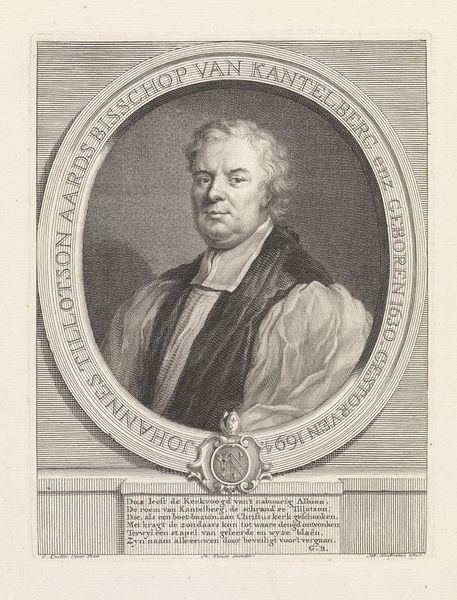
Titel: Portret van John Tillotson
Künstler: Jacob Houbraken
Standort: Amsterdam
Institution: Rijksmuseum
Schlagwörter: bishop, people, priest, white, black, collar, face, gray, hair, nose, old, portrait, robe, print, man, head, eyes, male, black and white, frame, shadow, chin, mouth, story, curls, jacket, photo, letter, person, human, vest, history, inscription, art, coat of arms, shield, lips, cheek, tan, forehead, round, shirt, symbol, latin, text, potrait, sleeves, date, brows, news, title, memorial, word, van, chins, johannes, bisschop, kantelberg, 1630, asdad, 1694, vishop, arch bishop, tillotson, lohannes, biship